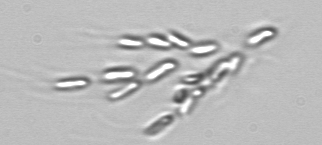
Label: Dinobryon